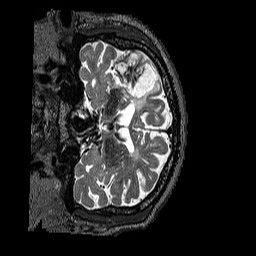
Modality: T2w
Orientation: coronal
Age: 75
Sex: male
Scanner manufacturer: siemens
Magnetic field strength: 3 T
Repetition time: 3.2 s
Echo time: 0.567 s